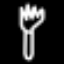
Label: fork